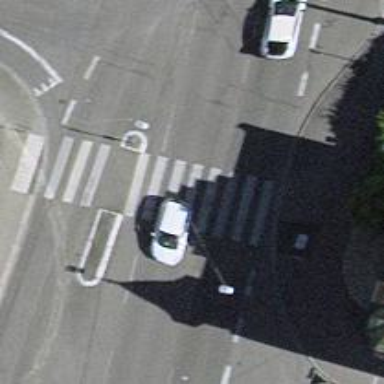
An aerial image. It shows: Uncontrolled zebra crossing with central island.